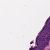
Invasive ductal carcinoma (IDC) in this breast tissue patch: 0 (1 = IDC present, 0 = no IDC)